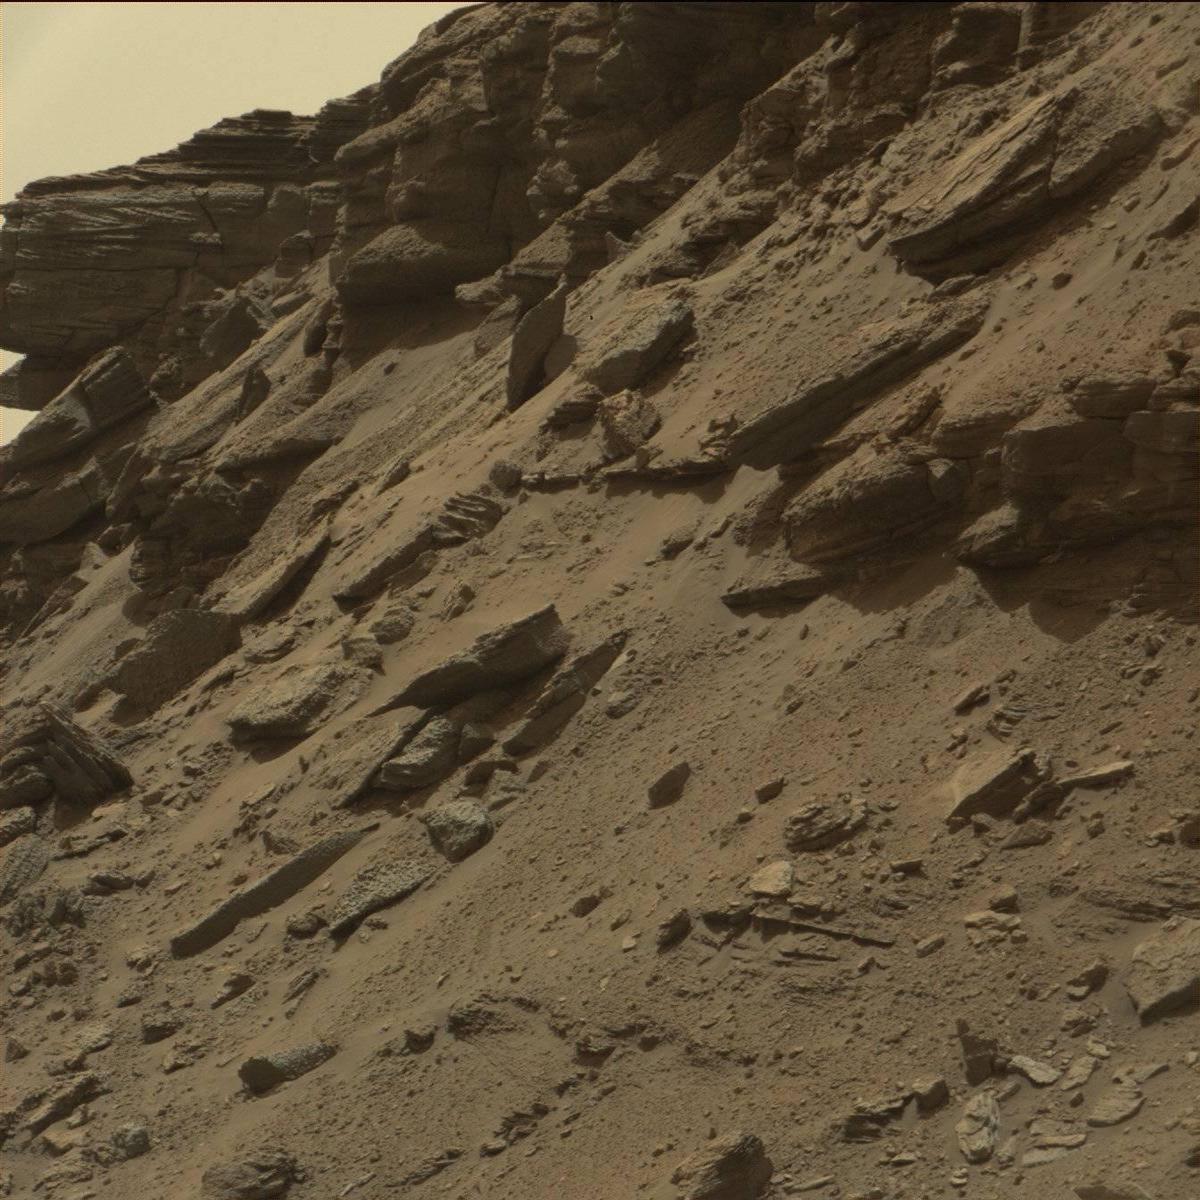
Terrain classes present: Bedrock, Sand / Soil, Sky